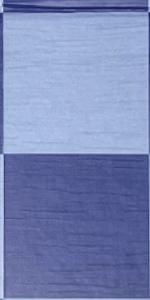
Label: Empty